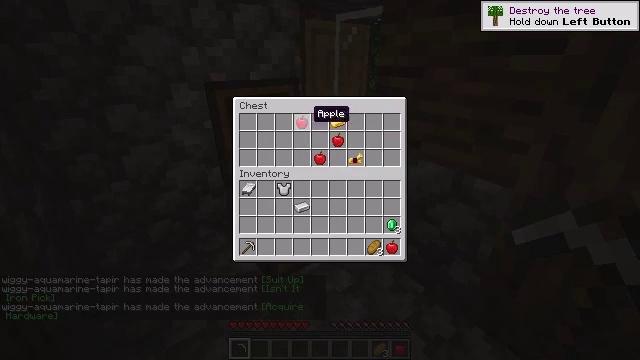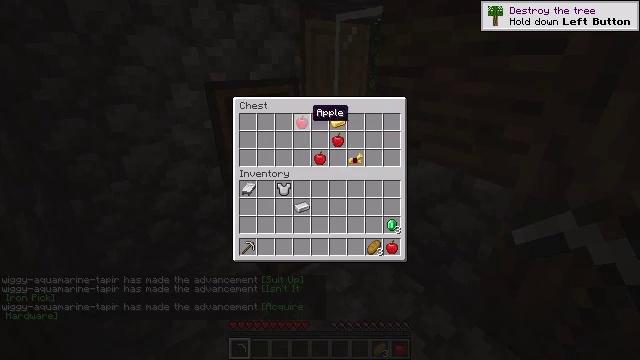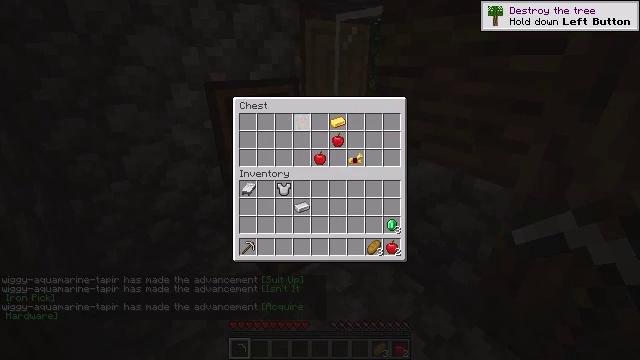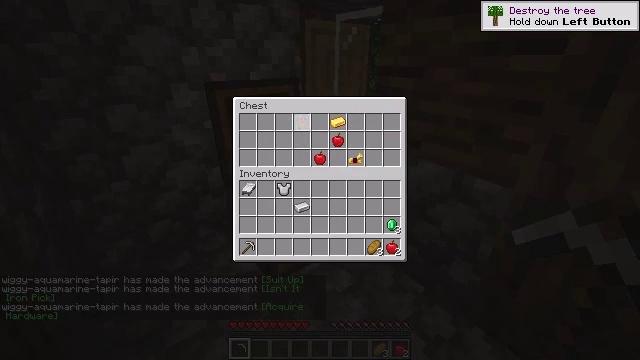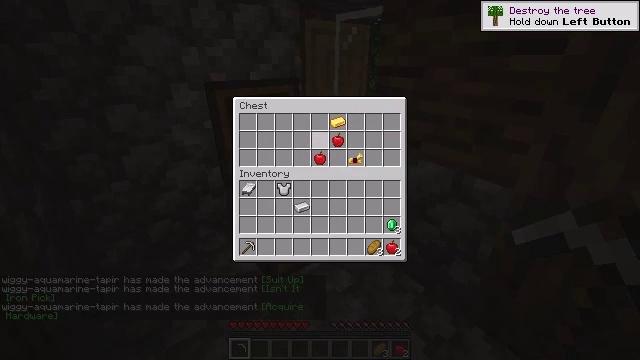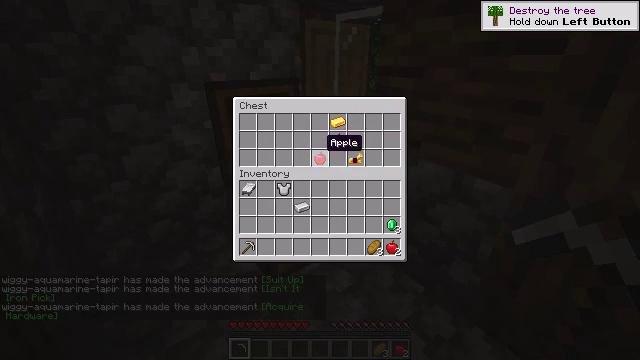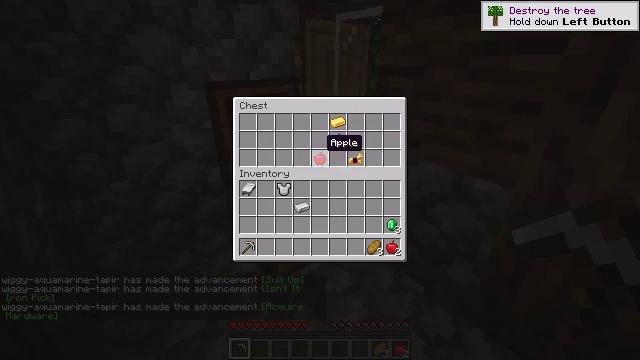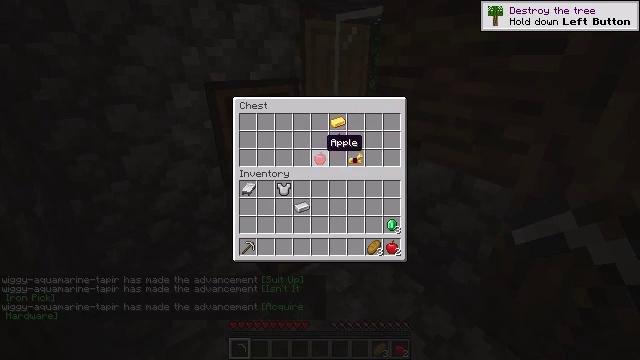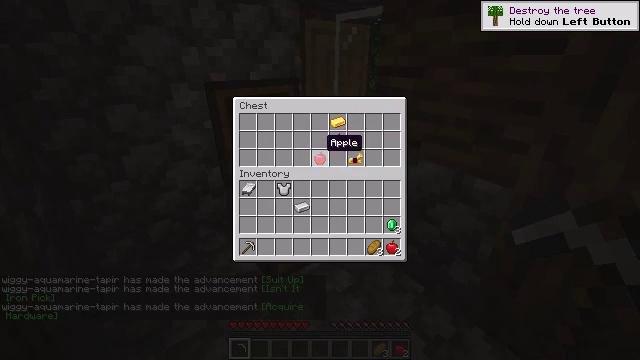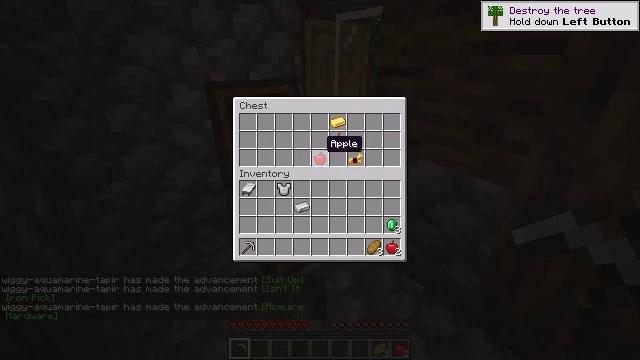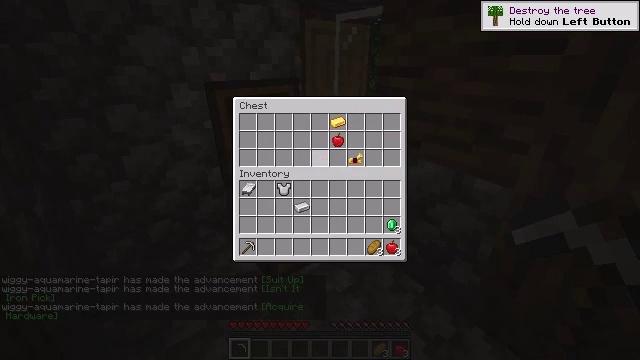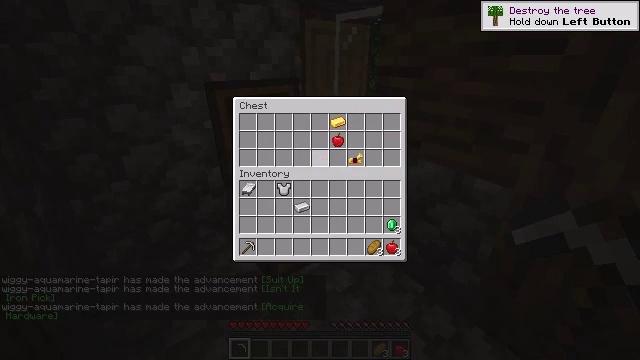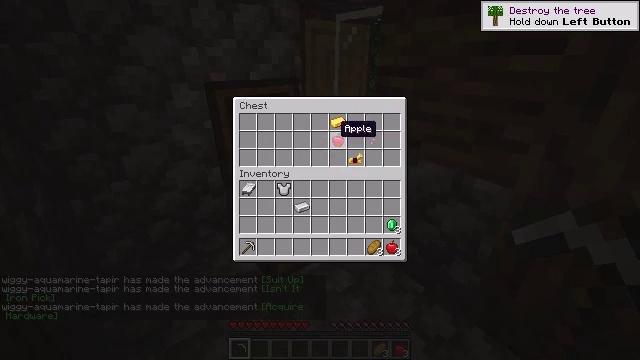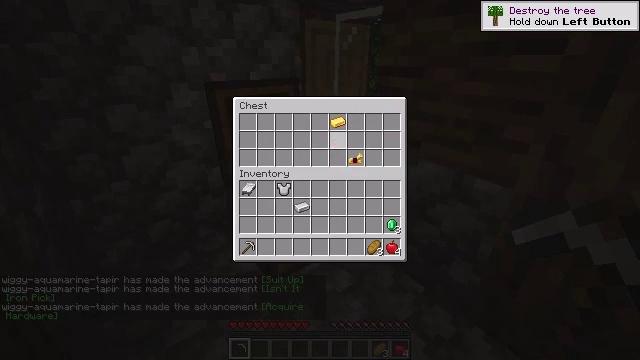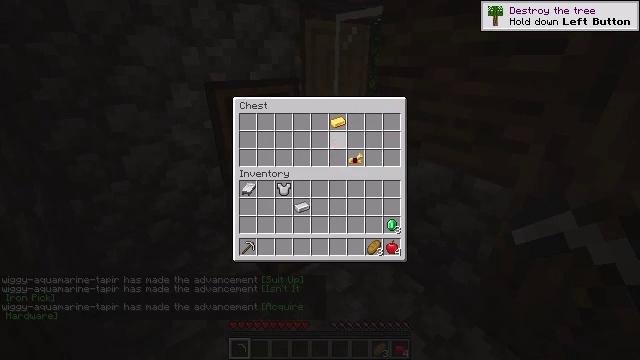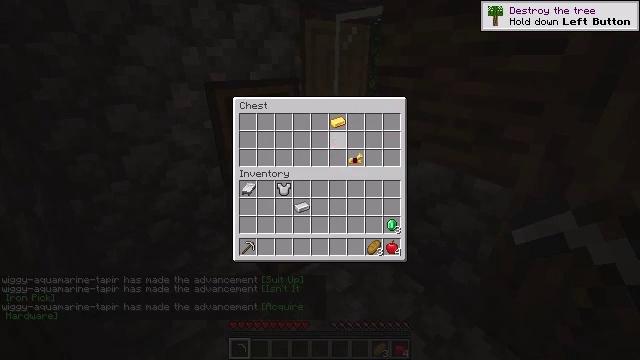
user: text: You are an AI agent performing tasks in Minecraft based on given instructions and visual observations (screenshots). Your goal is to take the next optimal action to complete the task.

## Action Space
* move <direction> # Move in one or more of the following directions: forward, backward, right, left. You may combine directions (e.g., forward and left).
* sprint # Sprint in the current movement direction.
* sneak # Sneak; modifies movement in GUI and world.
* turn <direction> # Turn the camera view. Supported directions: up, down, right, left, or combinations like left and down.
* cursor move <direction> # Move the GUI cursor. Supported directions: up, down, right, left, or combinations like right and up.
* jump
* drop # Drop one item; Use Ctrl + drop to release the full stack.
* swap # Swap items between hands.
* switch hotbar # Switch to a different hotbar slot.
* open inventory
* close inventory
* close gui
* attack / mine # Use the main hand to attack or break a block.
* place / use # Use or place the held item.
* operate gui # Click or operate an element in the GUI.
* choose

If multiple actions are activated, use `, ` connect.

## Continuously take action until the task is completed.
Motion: motion action
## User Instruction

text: Reclaim the furnace for later use.
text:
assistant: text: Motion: sneak
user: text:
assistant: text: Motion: sneak, operate gui
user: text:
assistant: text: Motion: sneak, operate gui
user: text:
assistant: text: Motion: sneak, cursor move right and down
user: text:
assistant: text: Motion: sneak
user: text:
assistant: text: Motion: sneak
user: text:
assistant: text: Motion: sneak
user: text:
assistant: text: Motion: sneak
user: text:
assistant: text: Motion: sneak
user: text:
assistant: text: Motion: sneak, operate gui
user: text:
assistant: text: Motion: sneak, operate gui
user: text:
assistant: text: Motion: sneak, cursor move right and up
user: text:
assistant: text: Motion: sneak, operate gui
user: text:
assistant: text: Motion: sneak, operate gui
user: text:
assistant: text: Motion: sneak, operate gui
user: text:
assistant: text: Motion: sneak
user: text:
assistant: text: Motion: sneak
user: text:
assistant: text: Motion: sneak
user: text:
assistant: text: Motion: no_op
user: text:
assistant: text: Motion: no_op
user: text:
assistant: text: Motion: operate gui
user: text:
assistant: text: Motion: cursor move down, operate gui
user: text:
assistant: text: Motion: cursor move right and down
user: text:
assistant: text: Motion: no_op
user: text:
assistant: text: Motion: no_op
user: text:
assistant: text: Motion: cursor move right
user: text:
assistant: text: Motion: no_op
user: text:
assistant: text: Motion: no_op
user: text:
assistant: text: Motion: operate gui
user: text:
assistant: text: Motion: operate gui